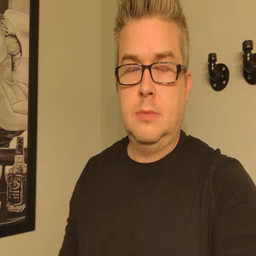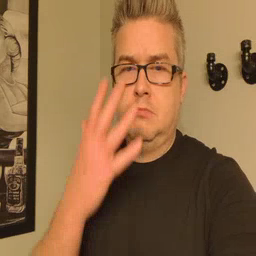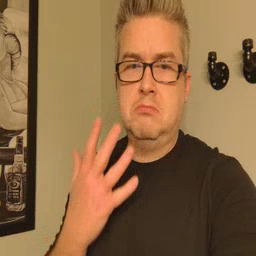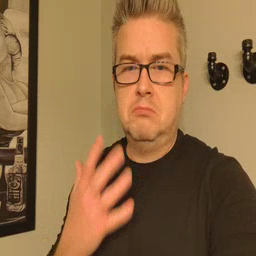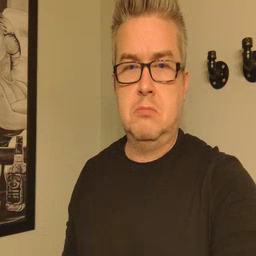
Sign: sad